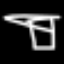
Label: square